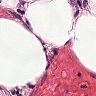
Metastatic tissue present: no